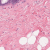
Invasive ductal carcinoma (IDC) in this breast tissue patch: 0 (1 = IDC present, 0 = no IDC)